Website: apple-inc
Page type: customer-info-address
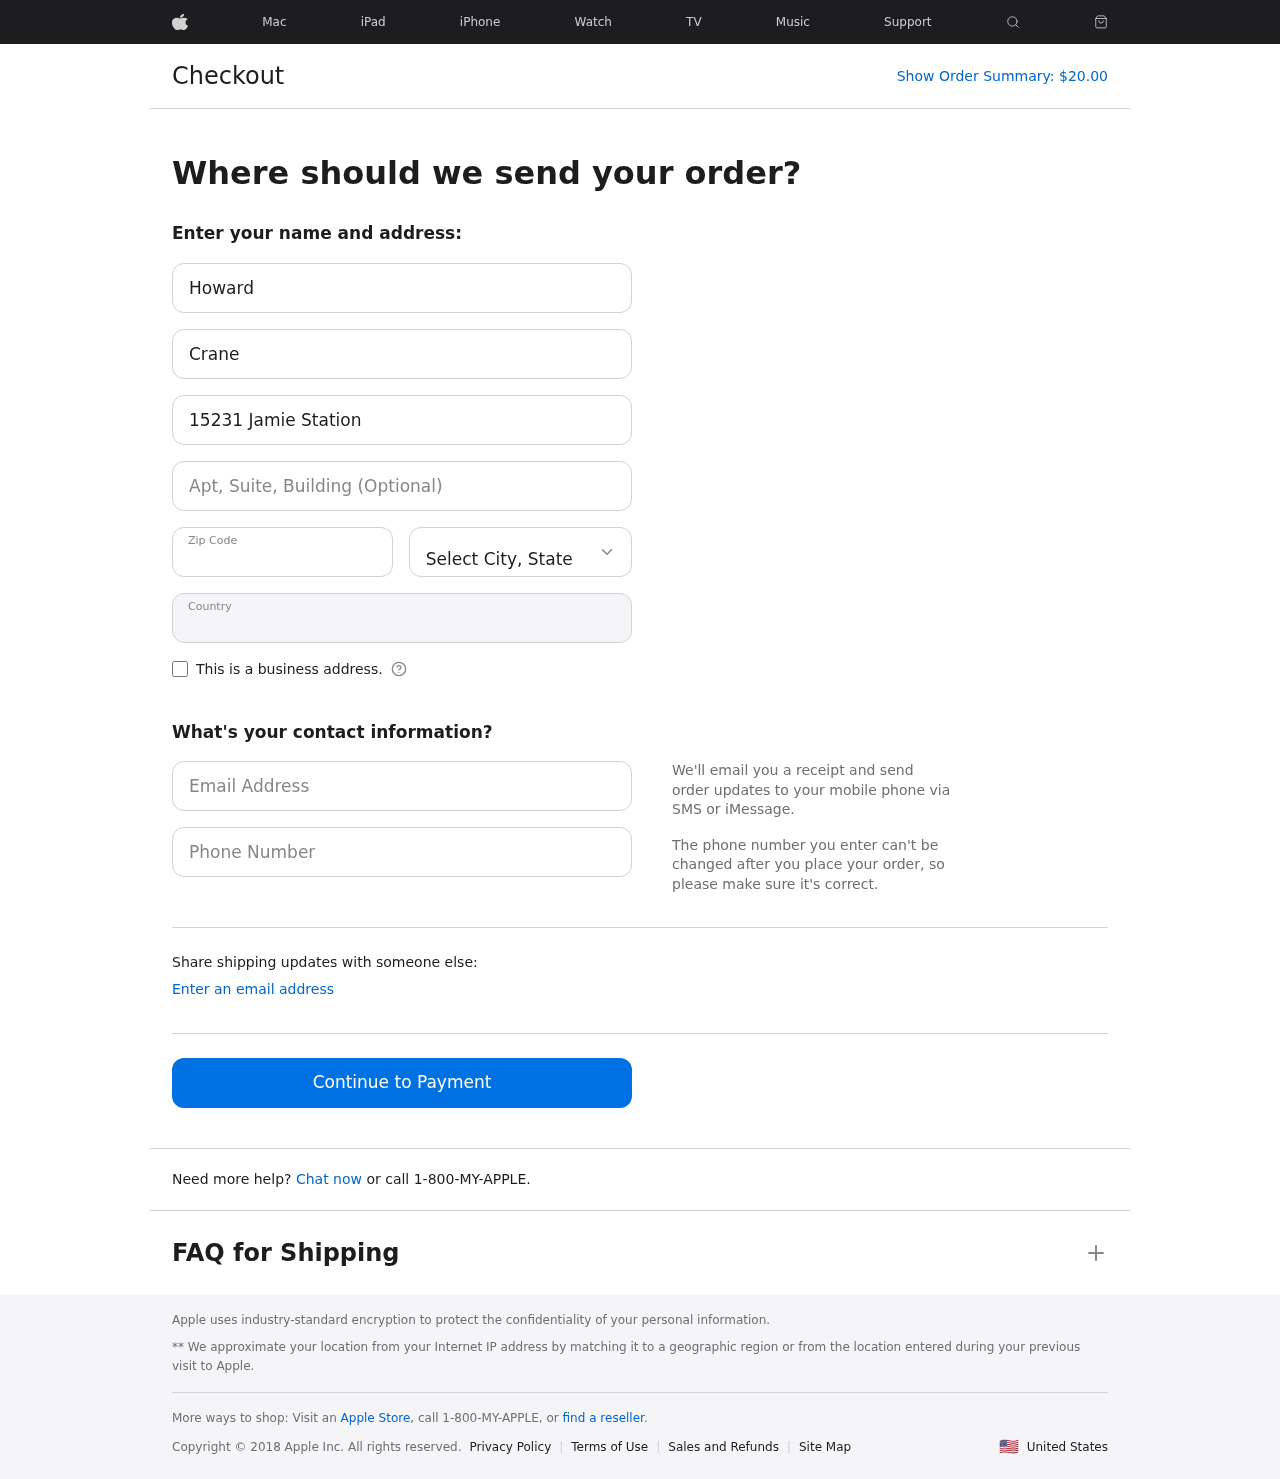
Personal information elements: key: PII_CITY_STATE
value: East Denise, CA
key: PII_COUNTRY
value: United States
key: PII_EMAIL
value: howard_crane@yahoo.com
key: PII_FIRSTNAME
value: Howard
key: PII_LASTNAME
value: Crane
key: PII_PHONE
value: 8594887423
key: PII_POSTCODE
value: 20872
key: PII_STREET
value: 15231 Jamie Station
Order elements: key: ORDER_TOTAL
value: $20.00